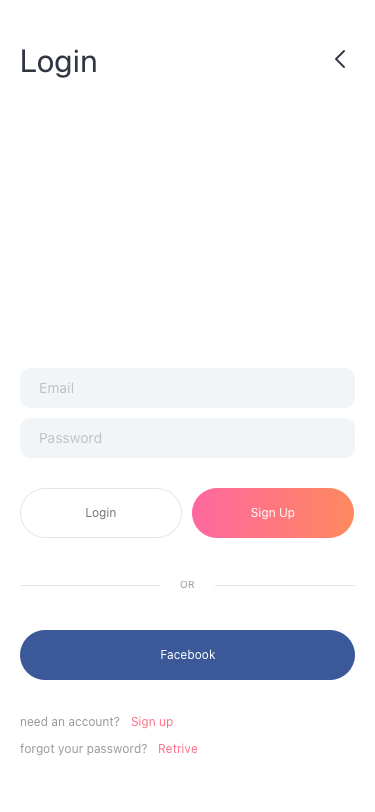
Text in this UI design:
forgot your password?
Retrive
need an account?
Sign up
OR
LOGIN